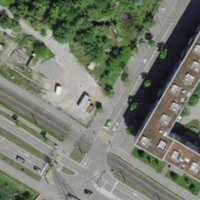
EUNIS habitat code: 55
Species observed at this site:
Prunus padus
Passer domesticus